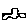
Label: car